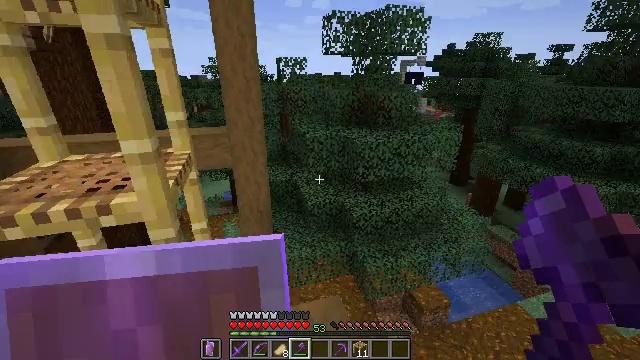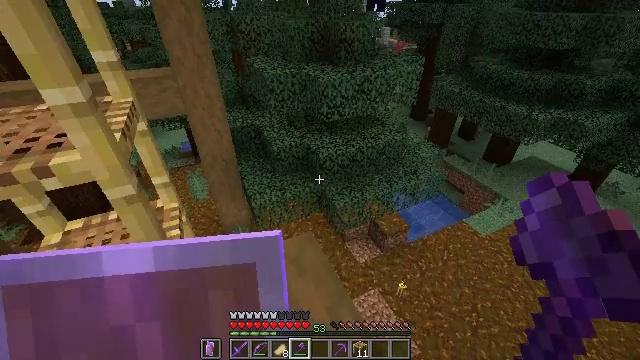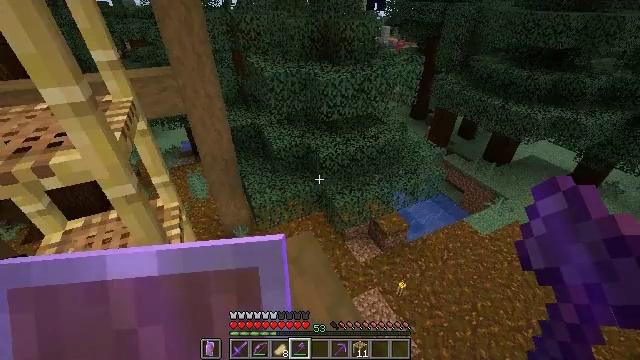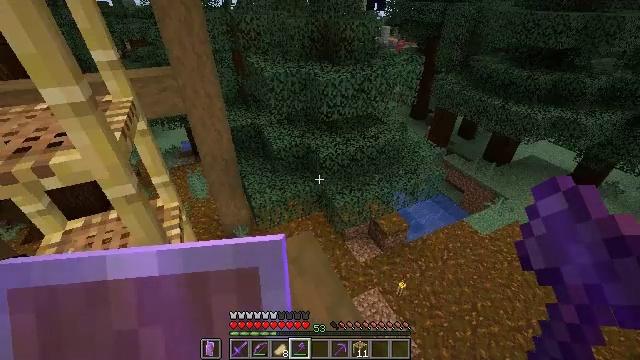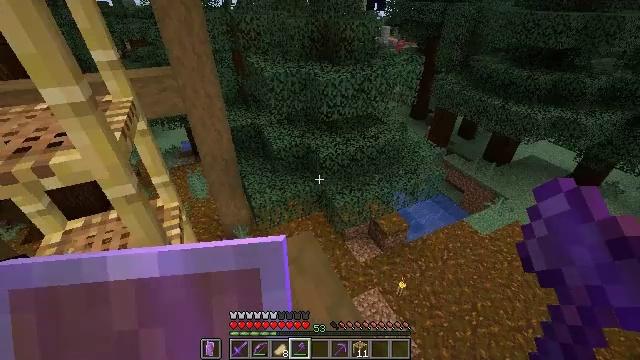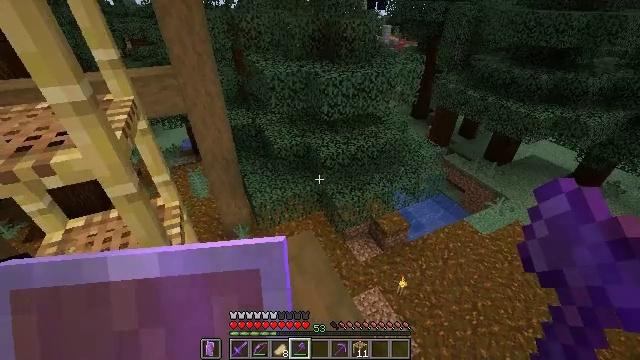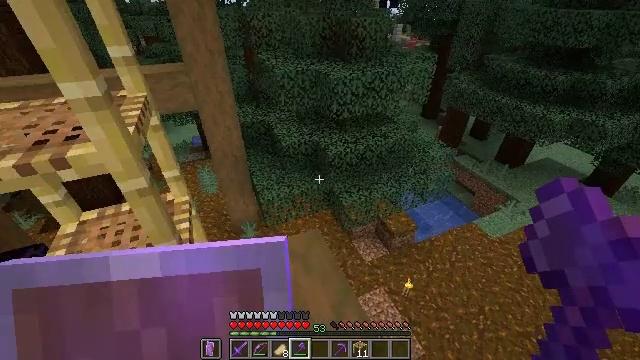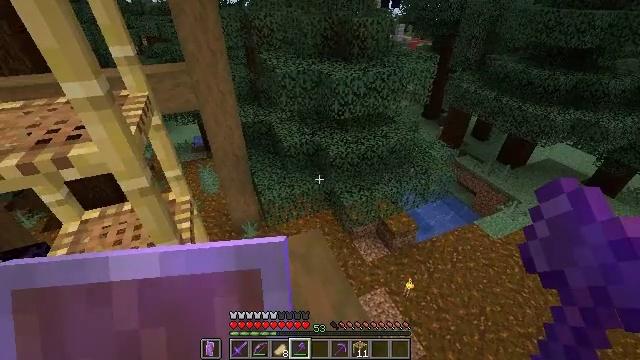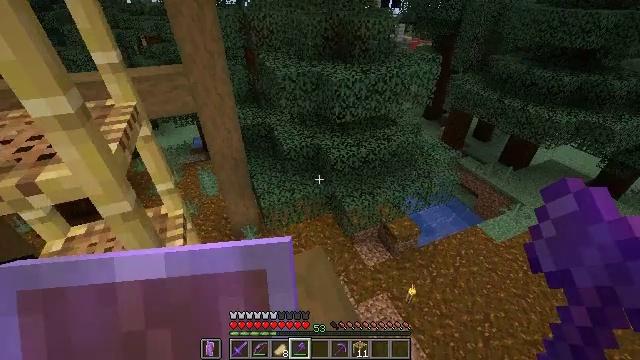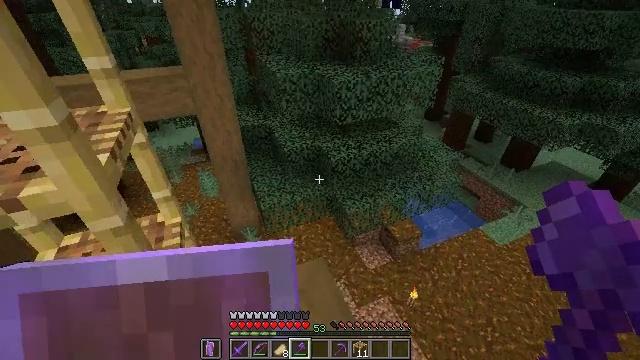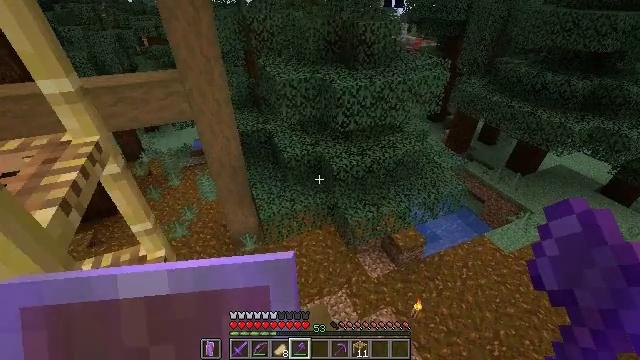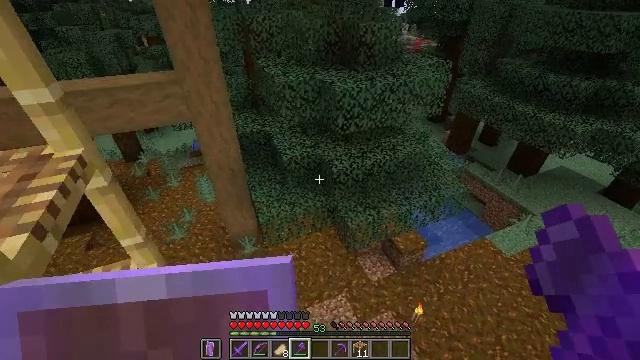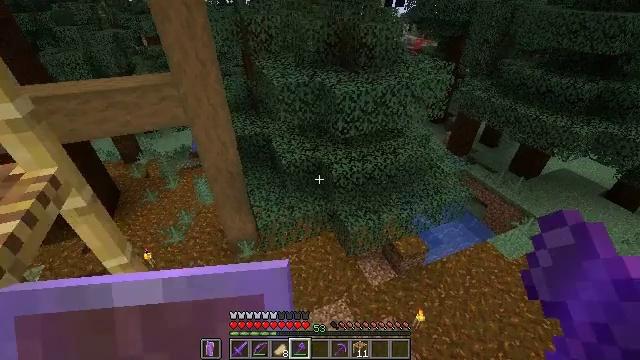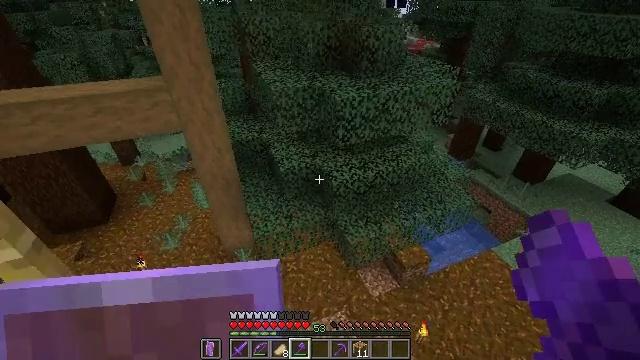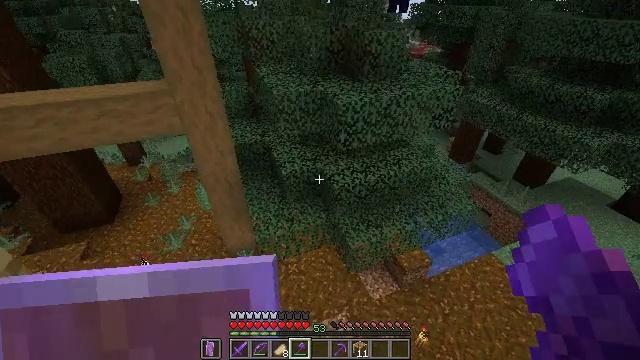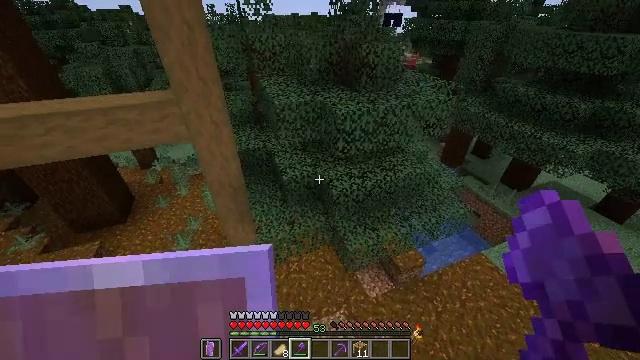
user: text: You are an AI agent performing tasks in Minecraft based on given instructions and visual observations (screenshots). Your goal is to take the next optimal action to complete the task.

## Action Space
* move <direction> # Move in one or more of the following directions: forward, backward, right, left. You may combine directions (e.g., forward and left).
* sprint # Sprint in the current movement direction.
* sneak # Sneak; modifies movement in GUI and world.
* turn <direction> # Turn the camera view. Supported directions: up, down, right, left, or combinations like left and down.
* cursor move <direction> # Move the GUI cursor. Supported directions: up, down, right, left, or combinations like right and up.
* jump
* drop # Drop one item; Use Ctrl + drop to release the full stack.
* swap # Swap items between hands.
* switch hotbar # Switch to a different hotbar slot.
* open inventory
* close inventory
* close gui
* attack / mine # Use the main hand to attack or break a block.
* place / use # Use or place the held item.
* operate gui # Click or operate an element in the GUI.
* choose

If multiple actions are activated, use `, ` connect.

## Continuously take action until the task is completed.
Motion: motion action
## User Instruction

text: Break the spruce leaves to clear the area.
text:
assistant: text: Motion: turn right and down
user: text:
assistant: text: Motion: no_op
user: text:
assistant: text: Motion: no_op
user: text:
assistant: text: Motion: no_op
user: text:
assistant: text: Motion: no_op
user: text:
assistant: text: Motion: turn left
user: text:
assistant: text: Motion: move forward
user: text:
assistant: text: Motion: move forward
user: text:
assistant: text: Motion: move forward
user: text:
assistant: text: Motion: move forward
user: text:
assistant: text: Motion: move forward
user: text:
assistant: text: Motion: move forward
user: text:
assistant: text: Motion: move forward, sprint
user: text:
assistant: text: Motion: move forward, sprint
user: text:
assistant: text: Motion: move forward, sprint
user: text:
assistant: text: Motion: move forward, sprint
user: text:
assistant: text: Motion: move forward, sprint
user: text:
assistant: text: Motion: move forward, sprint
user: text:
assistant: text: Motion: move forward, sprint
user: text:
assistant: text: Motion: move forward, sprint
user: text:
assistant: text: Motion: move forward, sprint
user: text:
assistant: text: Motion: move forward, sprint
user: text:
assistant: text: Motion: move forward
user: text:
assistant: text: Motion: move forward
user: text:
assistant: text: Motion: move forward
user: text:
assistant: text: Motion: no_op
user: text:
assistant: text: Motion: no_op
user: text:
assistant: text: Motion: no_op
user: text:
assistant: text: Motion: turn up
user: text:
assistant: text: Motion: turn up